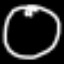
Label: clock